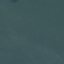
Land use / land cover class: SeaLake